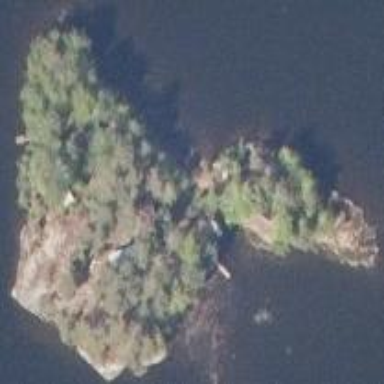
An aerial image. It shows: Islet.